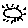
Label: sun